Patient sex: F
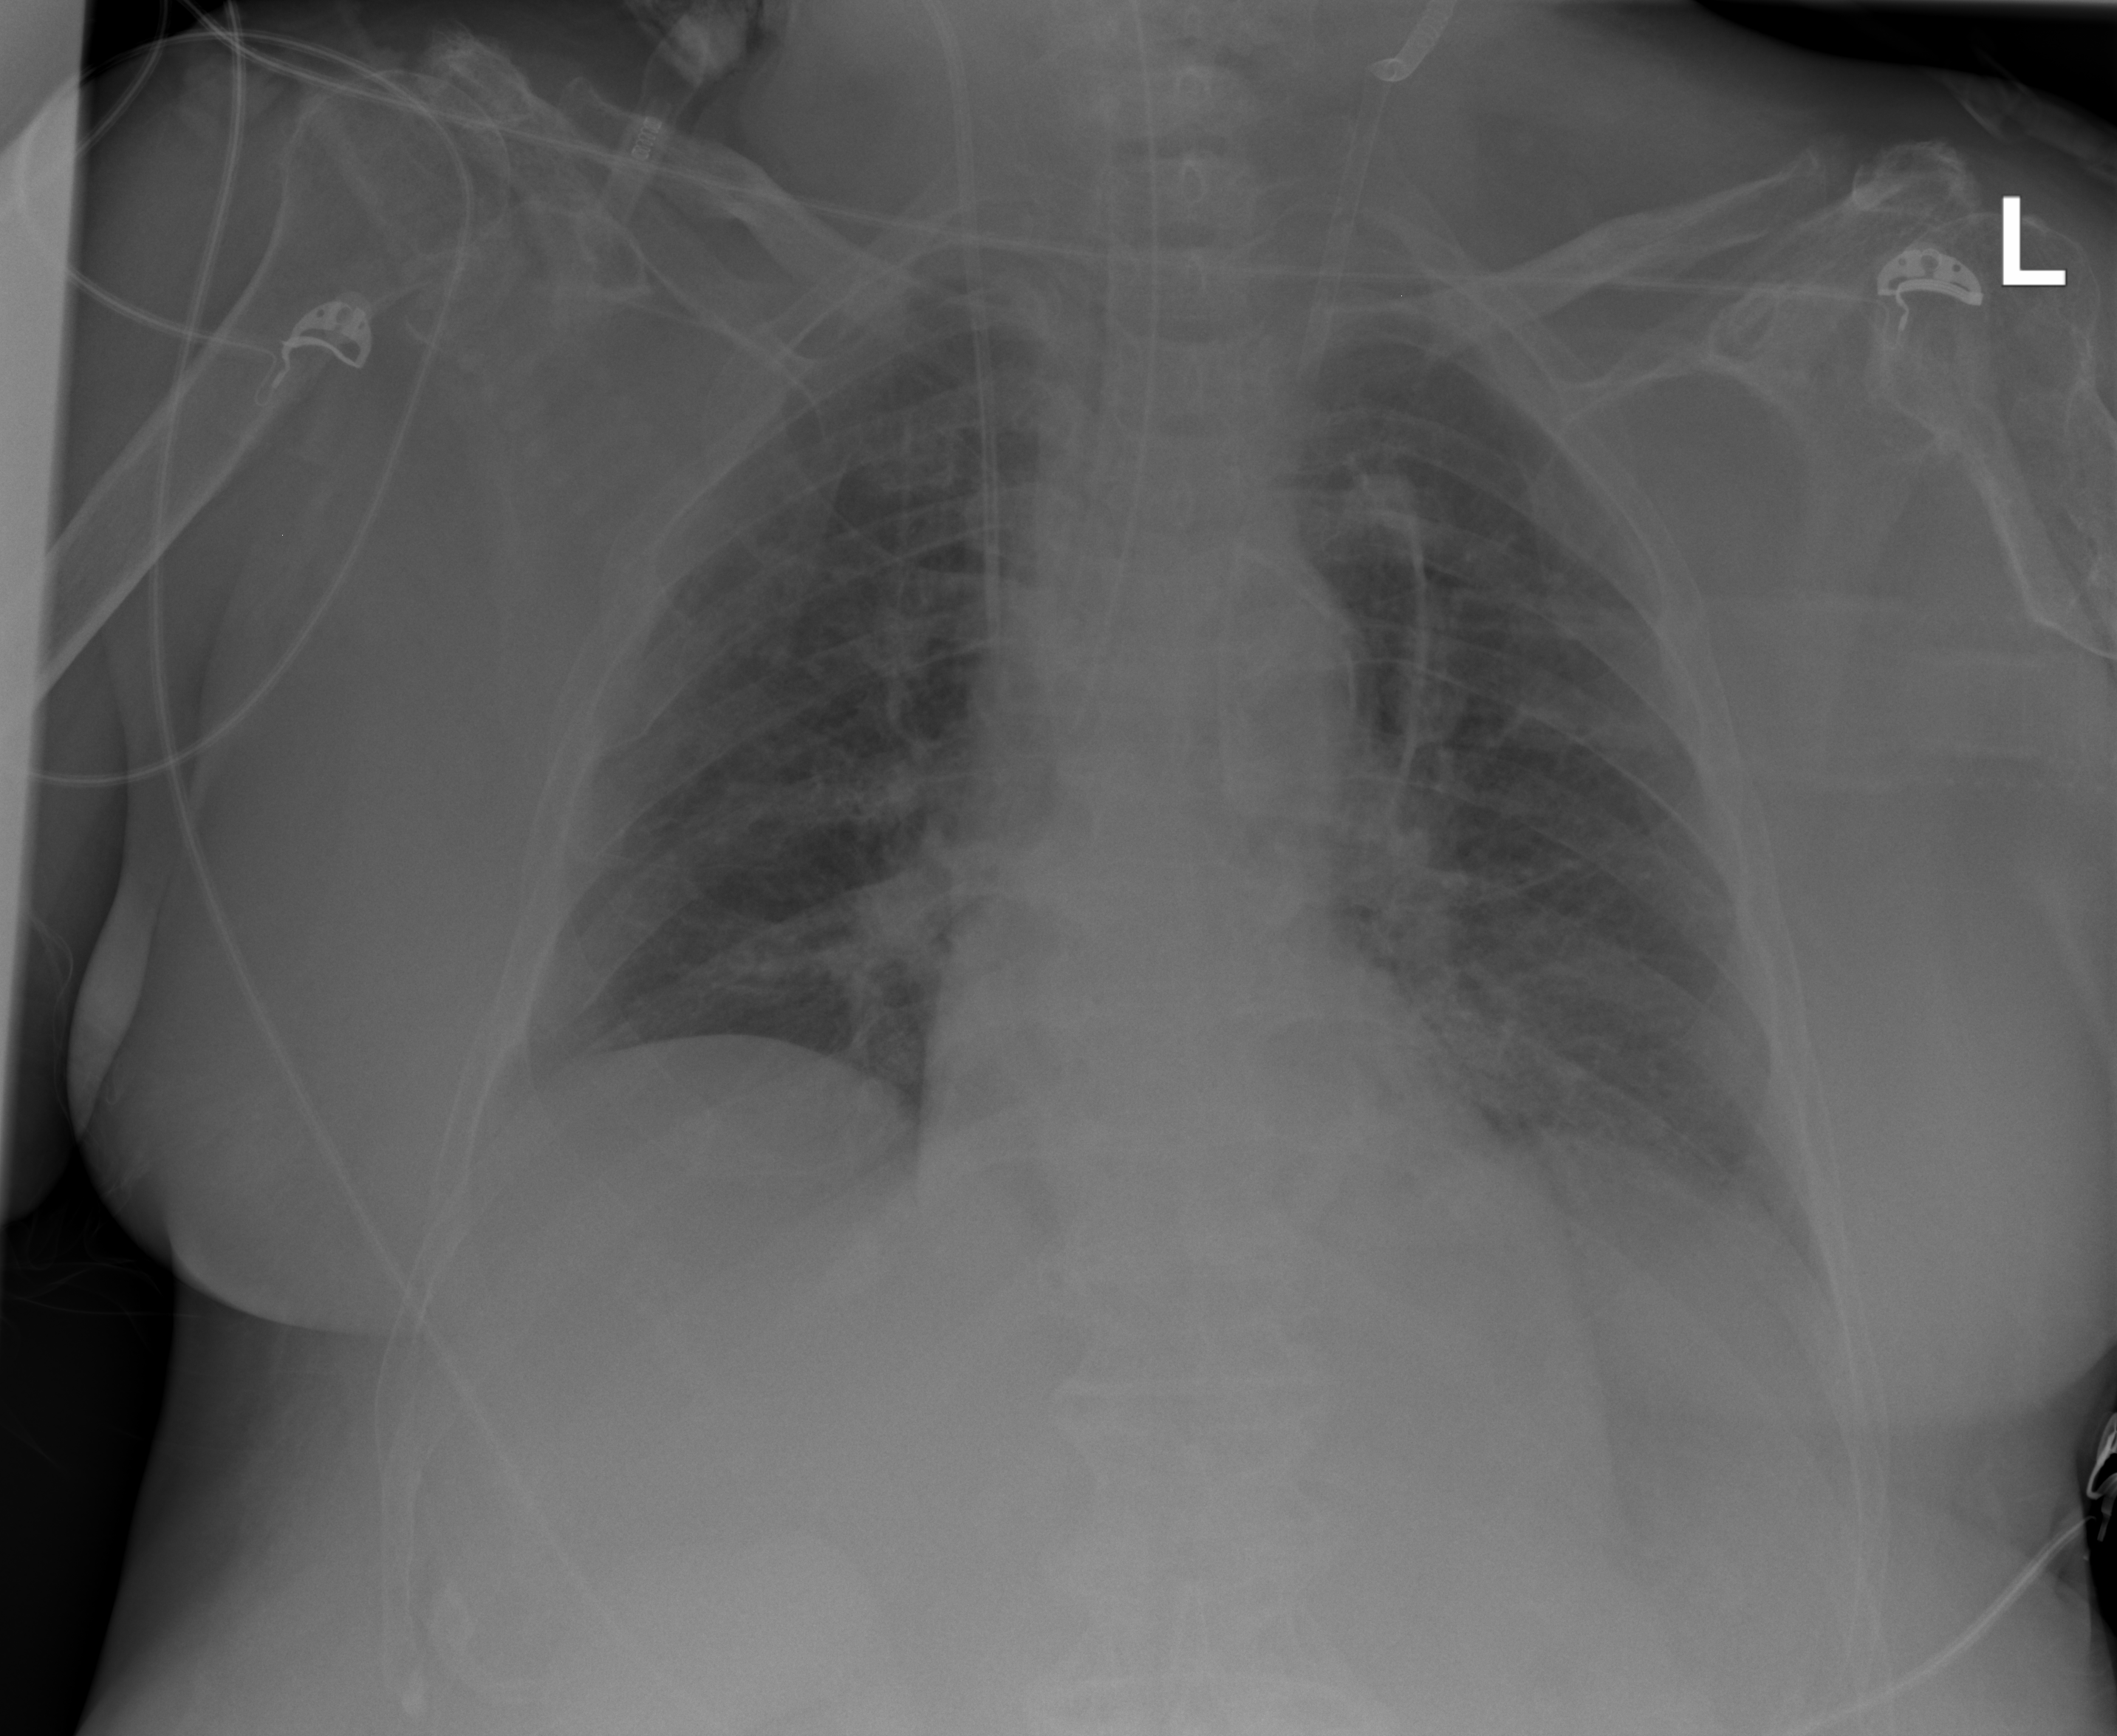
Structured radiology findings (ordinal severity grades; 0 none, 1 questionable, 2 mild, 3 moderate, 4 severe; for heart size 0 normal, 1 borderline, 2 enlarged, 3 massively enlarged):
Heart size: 0
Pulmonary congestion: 2
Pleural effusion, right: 0
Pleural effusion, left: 0
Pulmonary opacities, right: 1
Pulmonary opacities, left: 1
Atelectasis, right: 2
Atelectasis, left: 2